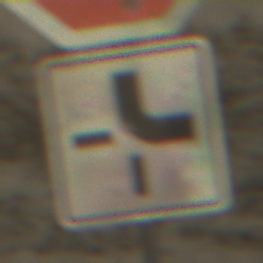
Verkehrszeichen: VerlaufVorfahrtsstrasse4
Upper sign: Stop
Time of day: Midday
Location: Outdoor (Beach)
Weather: PartlyCloudy
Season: NotSpecified
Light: Natural